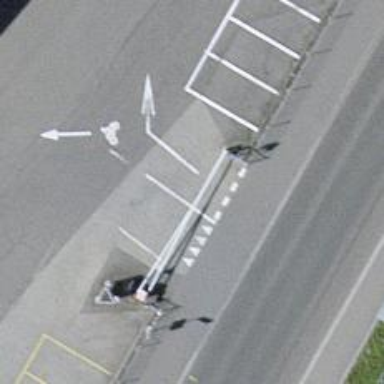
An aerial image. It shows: Lift gate barrier.